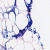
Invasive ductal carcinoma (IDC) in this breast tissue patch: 0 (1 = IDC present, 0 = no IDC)